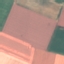
Land use / land cover: AnnualCrop